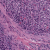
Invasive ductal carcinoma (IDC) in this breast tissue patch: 1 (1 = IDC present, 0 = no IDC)